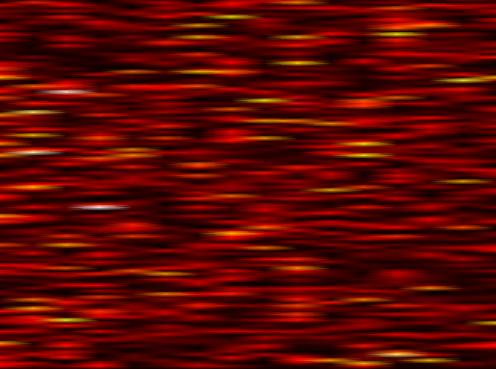
Label: OFDM